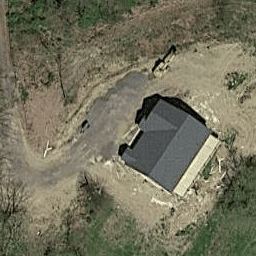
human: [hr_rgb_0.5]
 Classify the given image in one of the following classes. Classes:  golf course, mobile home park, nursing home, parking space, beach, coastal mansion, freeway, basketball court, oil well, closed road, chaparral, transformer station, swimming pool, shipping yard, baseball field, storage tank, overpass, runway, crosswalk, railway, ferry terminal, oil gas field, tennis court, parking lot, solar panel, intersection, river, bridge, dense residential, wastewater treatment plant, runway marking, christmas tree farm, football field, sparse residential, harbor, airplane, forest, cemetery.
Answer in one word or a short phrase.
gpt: sparse residential